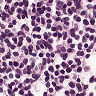
Metastatic tissue present: no